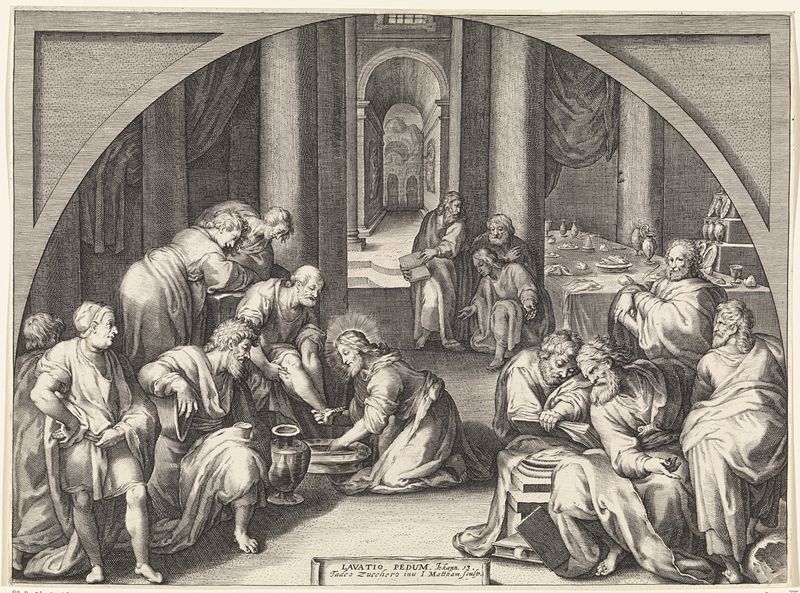
Titel: Voetwassing
Künstler: Jacob Matham
Standort: Amsterdam
Institution: Rijksmuseum
Schlagwörter: christ, cheveux, eau, vase, arche, colonnes, dessin, palais, apotres, jésus, table, pied, dieu, hommes, saint, jambe, pieds, repas, pape, apotre, pauvre, nimbe, récipient, laver, lave, rite, jesus christ, lavage, pedum, lavatio, jesu christe, fdijfiwej